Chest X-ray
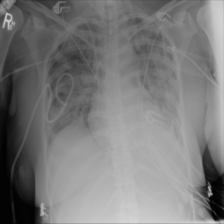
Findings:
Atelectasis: negative
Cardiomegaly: negative
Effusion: negative
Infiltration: positive
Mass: negative
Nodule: negative
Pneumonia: negative
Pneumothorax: positive
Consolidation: negative
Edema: negative
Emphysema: negative
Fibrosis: negative
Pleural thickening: negative
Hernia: negative